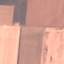
Land use / land cover: AnnualCrop